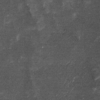
Label: not_dusty